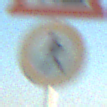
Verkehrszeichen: VerbotFussgaenger
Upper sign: Arbeitsstelle
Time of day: SunriseSunset
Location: Outdoor (Beach)
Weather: Clear
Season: NotSpecified
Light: Natural